Question: Count the number of objects in the diagram.
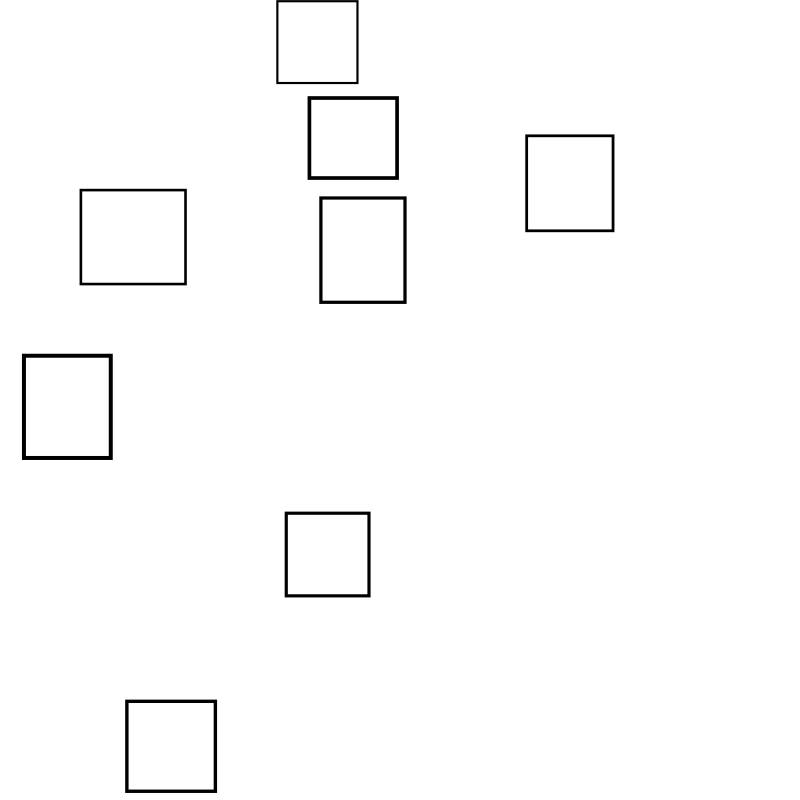
Answer: 8